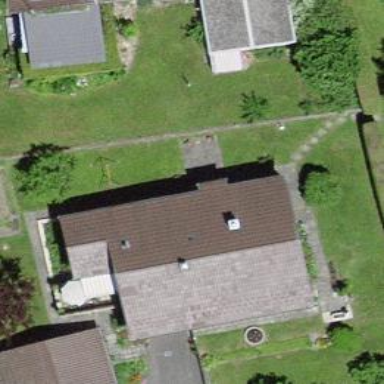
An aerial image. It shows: Residential building.